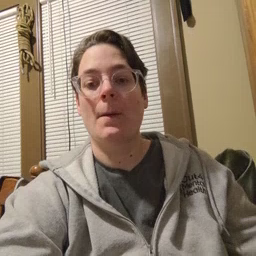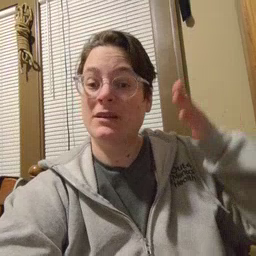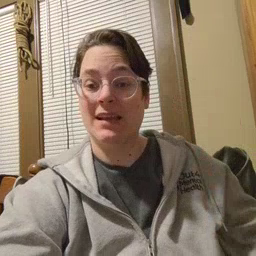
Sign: beside